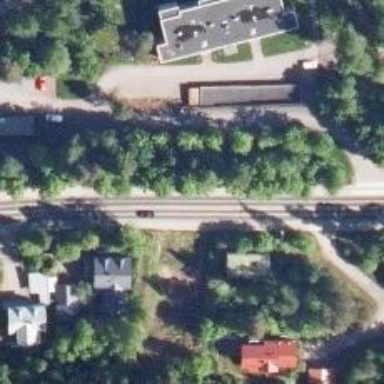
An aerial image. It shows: Cycleway.